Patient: sex F, age 48
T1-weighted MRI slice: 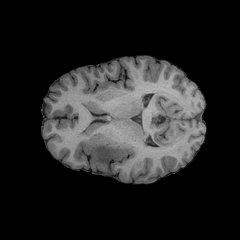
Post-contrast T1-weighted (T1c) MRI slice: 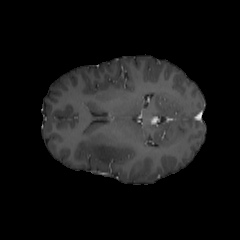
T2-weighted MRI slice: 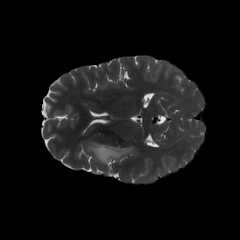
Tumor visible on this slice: yes
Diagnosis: Astrocytoma, IDH-mutant
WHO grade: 2